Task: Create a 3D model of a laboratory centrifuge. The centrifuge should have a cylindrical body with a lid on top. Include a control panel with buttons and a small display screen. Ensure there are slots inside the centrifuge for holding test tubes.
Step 196:
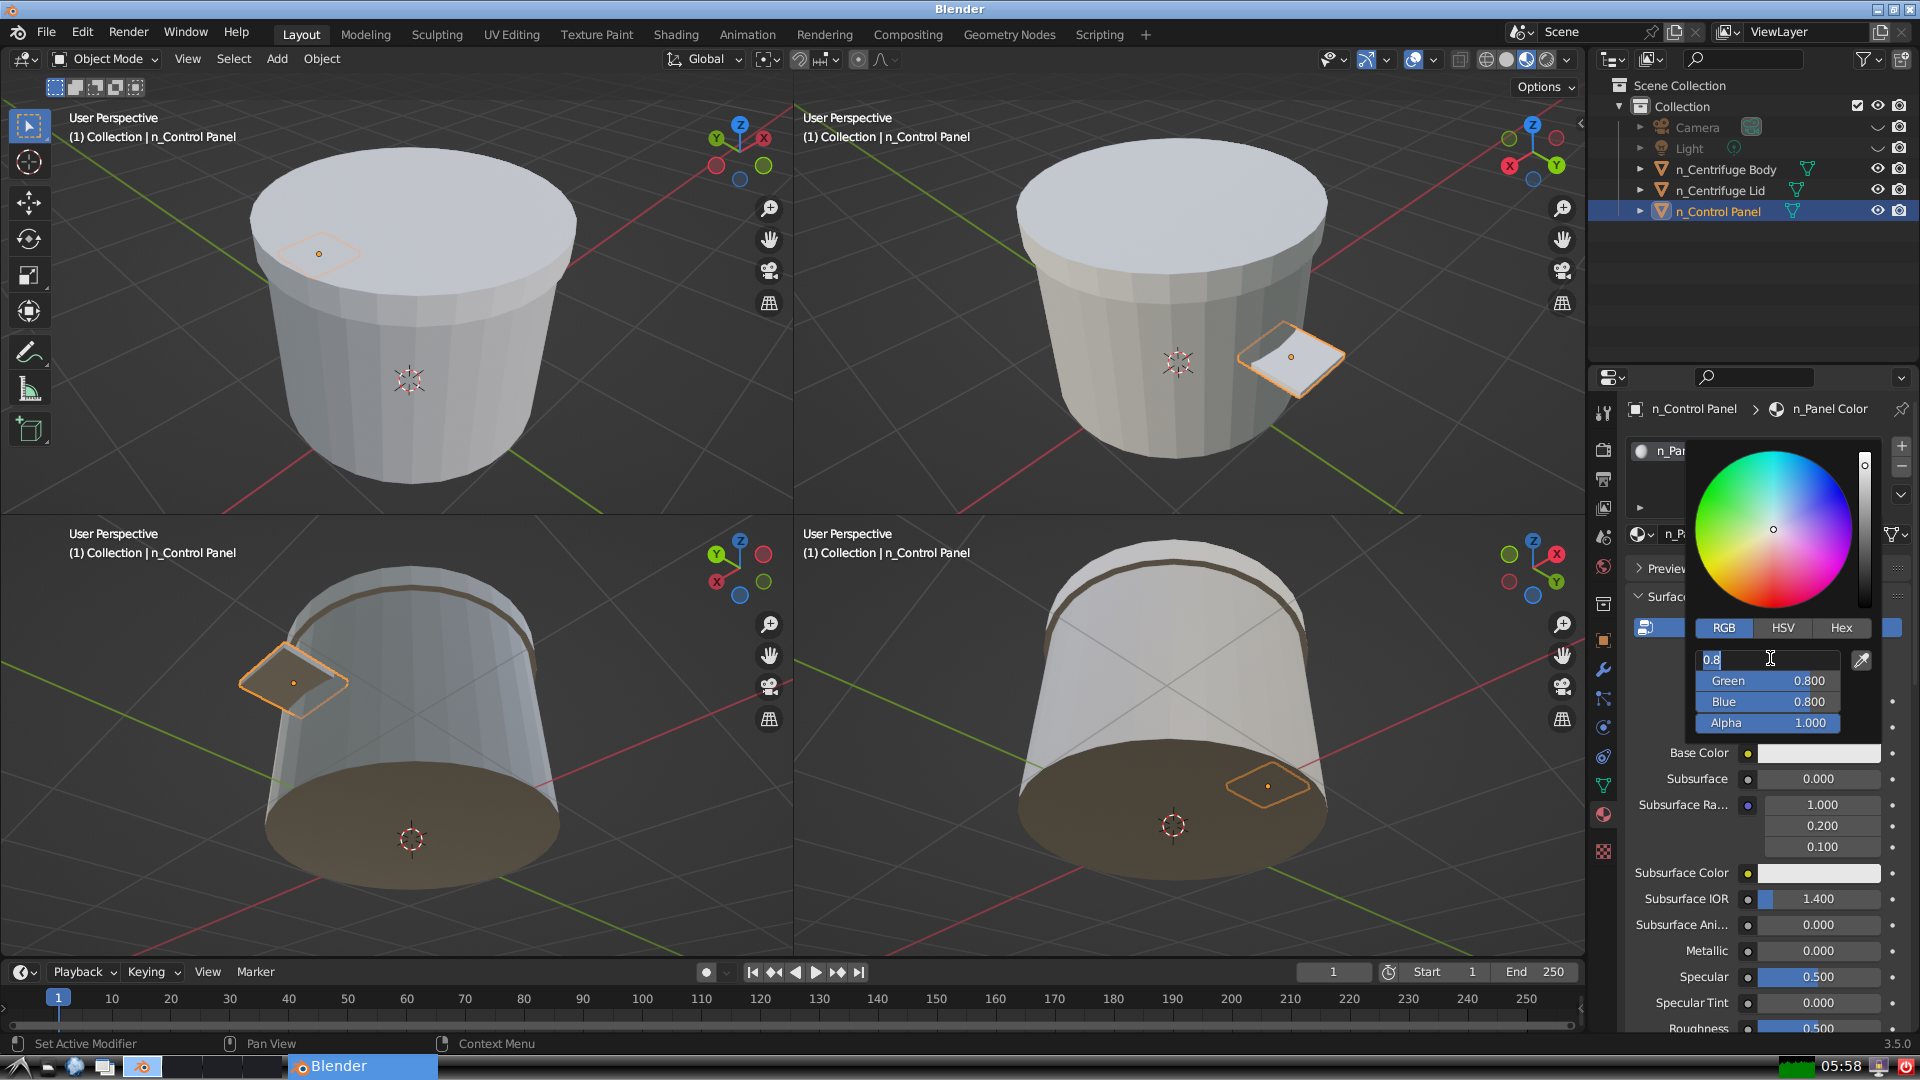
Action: input_text: 0.2